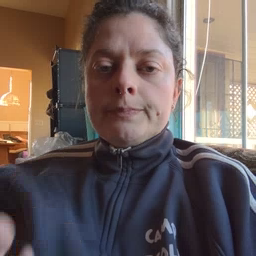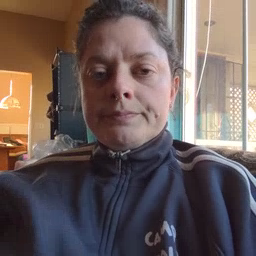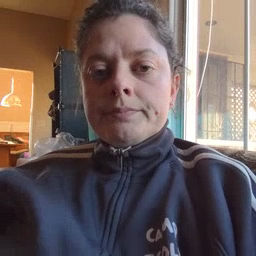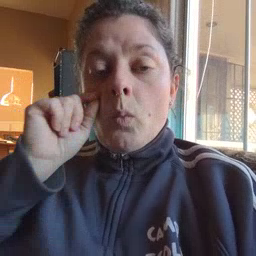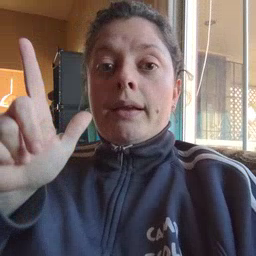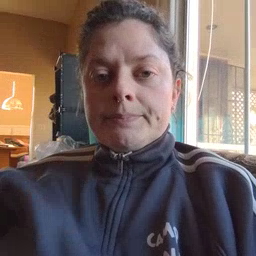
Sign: awake